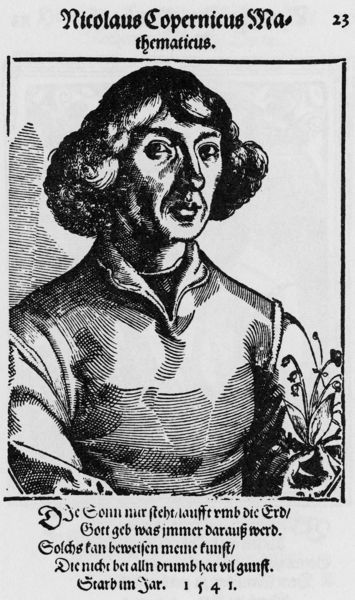
Titel: Bildnis des Nicolaus Copernicus
Künstler: Tobias Stimmer
Institution: (Seriendruck)
Schlagwörter: gott, hand, mann, schatten, weiß, blume, blumen, finger, grau, haar, hintergrund, licht, mund, nase, profil, schwarz, stirn, zeichnung, blick, blüte, blüten, malerei, rock, hemd, jacke, jung, augen, falten, gesicht, halten, kragen, rahmen, ärmel, bild, bildnis, hals, portrait, porträt, erde, gräser, zweige, kirche, sonne, figur, gewand, haare, blatt, pflanze, augenbrauen, brustbild, front, frontal, kinn, lippen, locken, renaissance, schulter, holzschnitt, schrift, datierung, grafik, graphik, ernst, deutsch, jahreszahl, name, stiele, buch, druck, schraffur, radierung, stich, titel, schwarzweiß, text, zeitung, beschriftung, überschrift, schriftbild, wissenschaftler, halbprofil, zahl, firsur, mittelalter, gedicht, gelehrter, maiglöckchen, kupferstich, schraffierung, spruch, bildunterschrift, genie, wissenschaft, schwaz, latein, lateinisch, mathematik, bartlos, kopernikus, majuskel, seriendruck, vers, tich, nikolaus, astronom, mathematiker, berühmt, copernicus, deusch, koppernigk, nikolaus kopernikus, nikolaus koppernigk, faktur, nicolaus, ildnis, astrologe, schrivt, todesanzeige, 1541, mathematicus, nasezecichnung, 23, wmas, copernikus, #pflanze, nikolau, schkopernicus, kopernicus